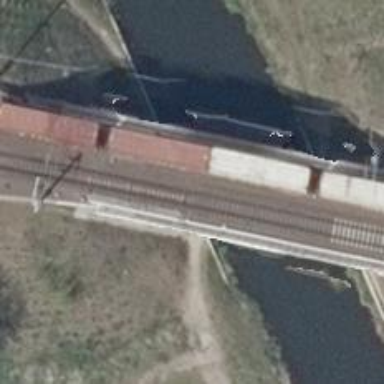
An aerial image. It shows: Railway switch with the turnout on the left side.